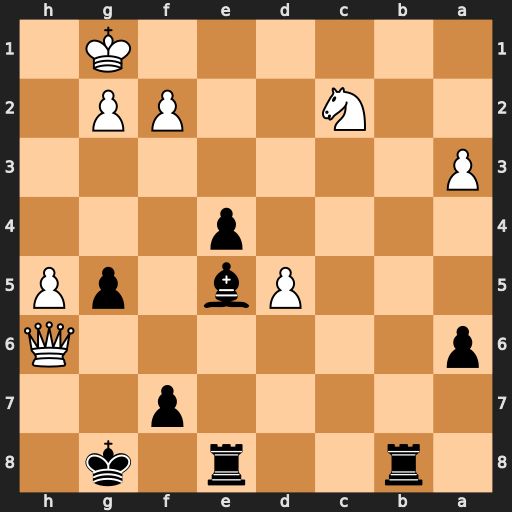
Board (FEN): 1r2r1k1/5p2/p6Q/3Pb1pP/4p3/P7/2N2PP1/6K1
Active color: b
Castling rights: -
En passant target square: -
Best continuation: Rb1+ Ne1 Rxe1#